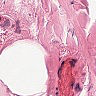
Metastatic tissue present: no